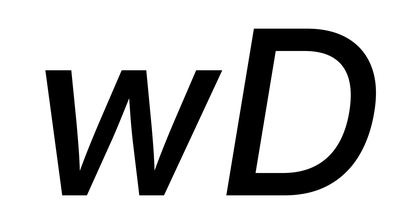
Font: Inter-Italic_Medium_Italic